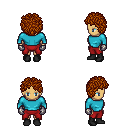
a pixel art fantasy rpg character, female body template, human, tanned skin, teal long-sleeve shirt, red pants, brunette curly afro hairstyle, metal gloves, black shoes, four views (front, back, left, right), 2x2 character sprite sheet, small pixel art, hard edges, no anti-aliasing